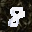
Label: 8